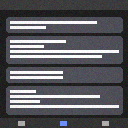
Screen state: on